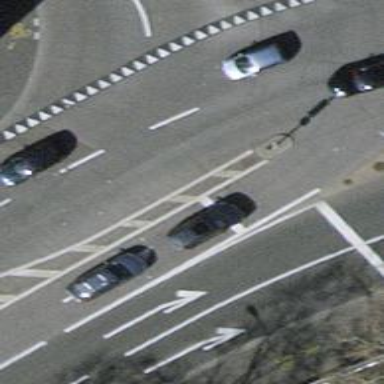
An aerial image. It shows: Road with traffic signals.